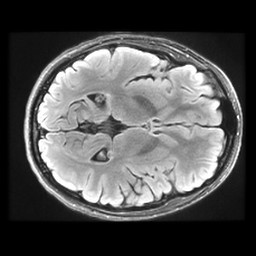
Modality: FLAIR
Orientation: axial
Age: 20
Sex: female
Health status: healthy
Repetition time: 12 s
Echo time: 0.09782 s